Question: Okay I am running into a bit of an issue. When I am using the gem the page renders as below. However when I include the link to the actual bootstrap css stylesheet, the navbar shows up correctly. Any idea what could be causing this problem? I have overridden nothing and don't intend on doing so.

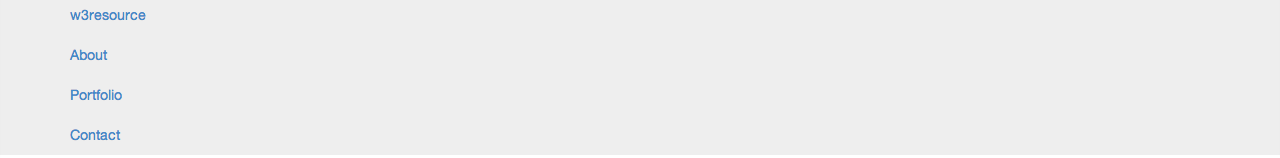
Answer: This was my own fault. Assets weren't being loaded since I hadn't restarted my rails server after making some changes to the gem file..